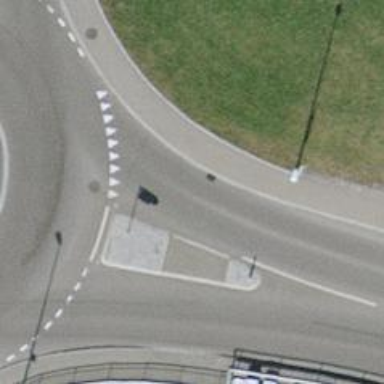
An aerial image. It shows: Uncontrolled crossing with traffic island.